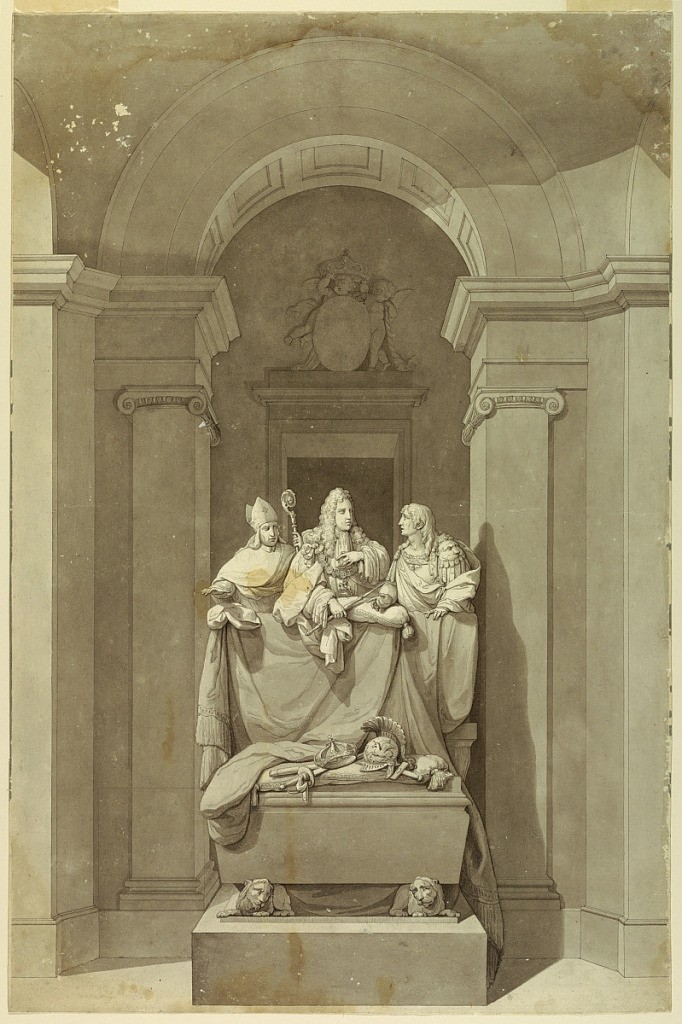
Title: Sepulchral Monument of the Three Last Stuarts
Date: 1788–1793
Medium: Pencil, pen, wash, Chinese ink.
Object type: Drawing
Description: The half figure of James III, the "Old Pretender" (1688-1760) is shown between two of his sons behind the parapet of a loggia which is covered by a cloth and against the background of a door frame. James is in royal attire, Henry in pontifical, Charles in classical cuirass with a toga. A sarcophagus is supported by lions upon a pedestal at the bottom. The royal insignia and those of a warrior lie on a cushion upon the sarcophagus.